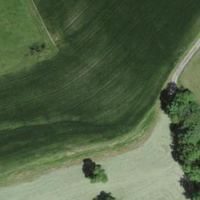
EUNIS habitat code: 24
Species observed at this site:
Nomophila noctuella